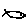
Label: fish